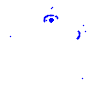
Particle: proton